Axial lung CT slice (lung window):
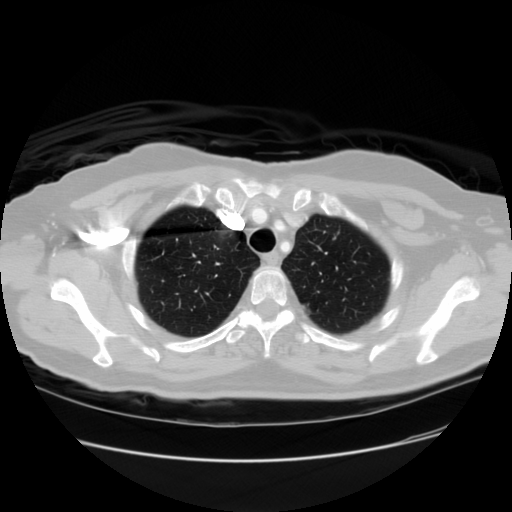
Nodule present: no